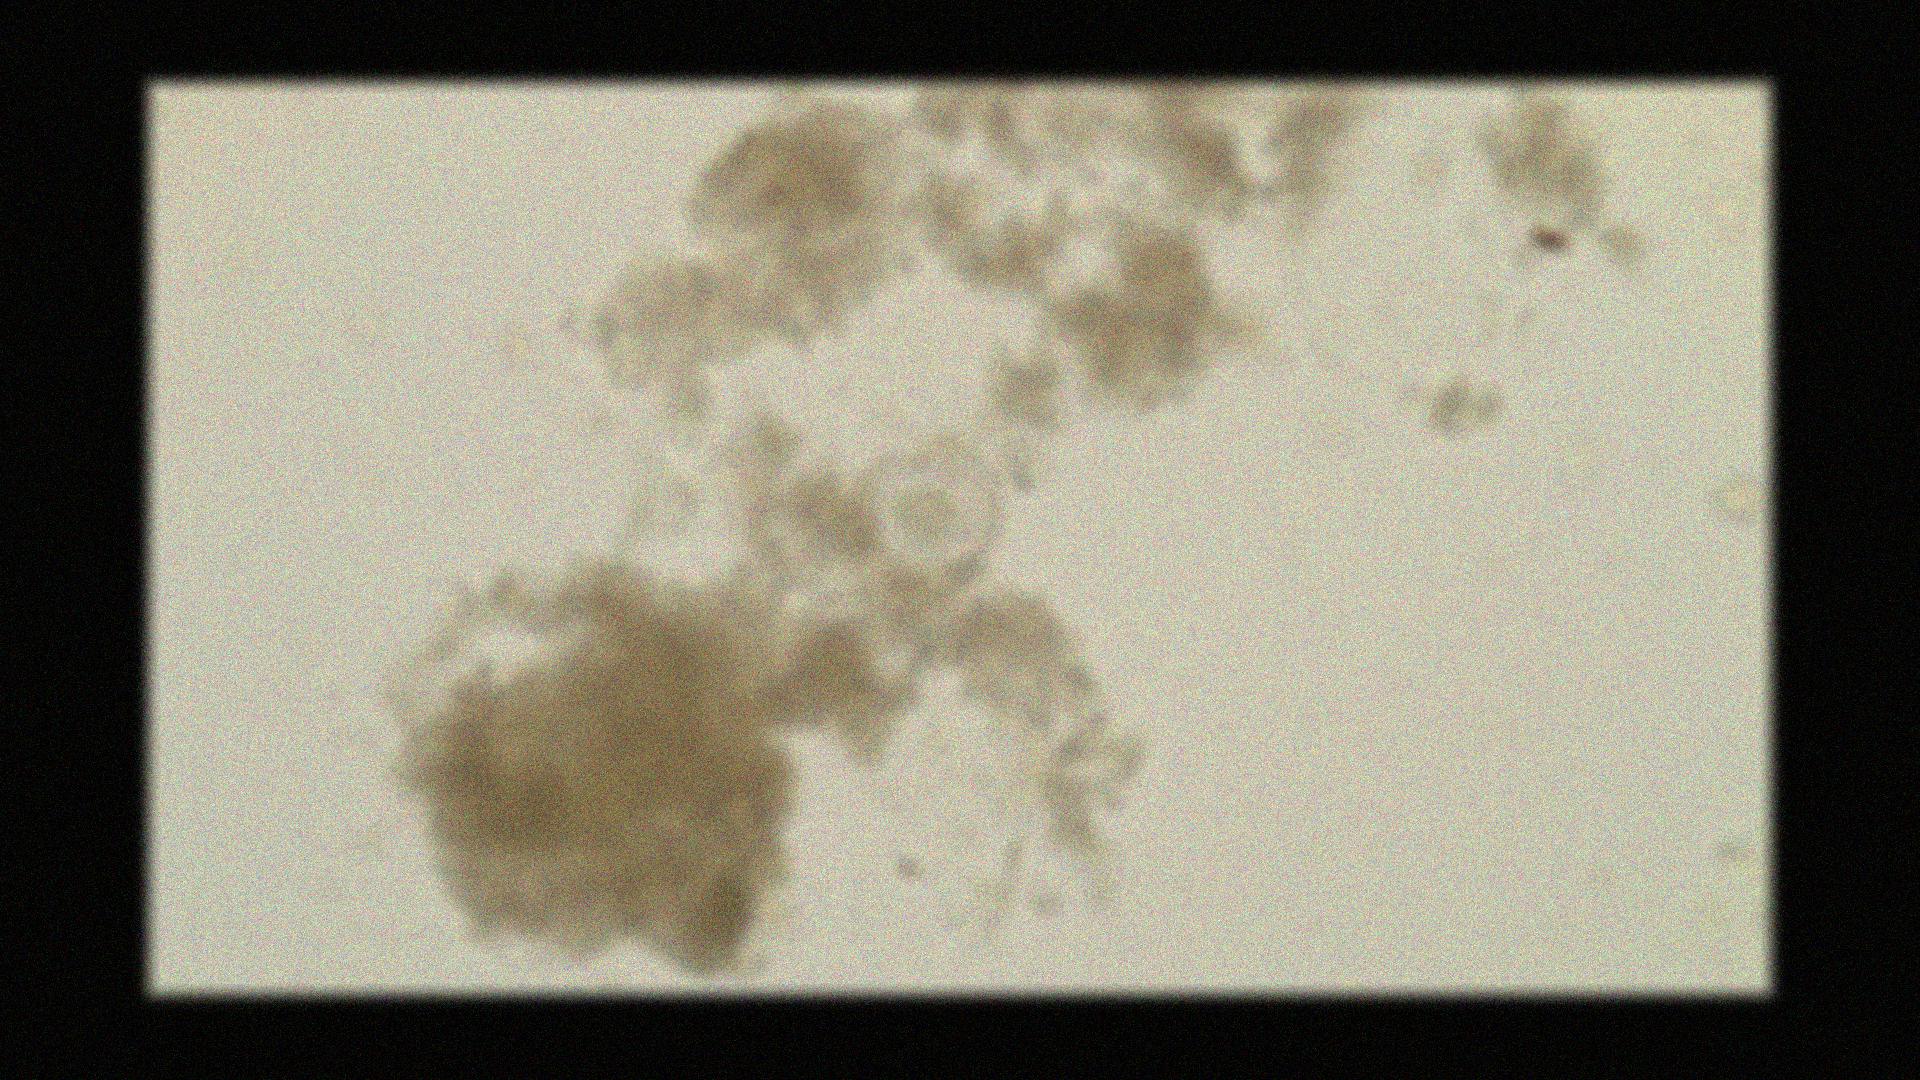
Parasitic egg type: Hymenolepis nana